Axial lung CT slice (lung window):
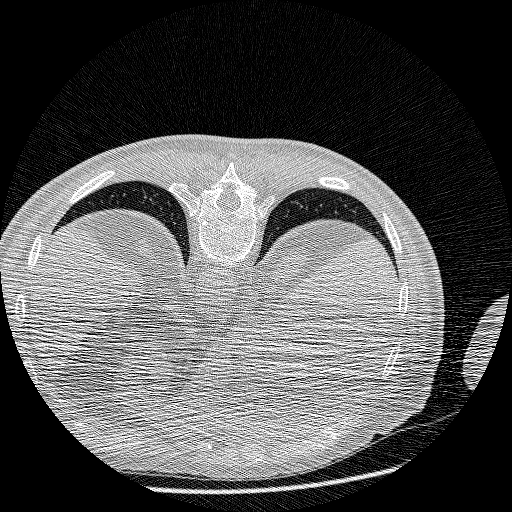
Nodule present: no